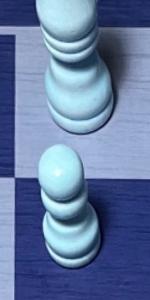
Label: Pawn_White